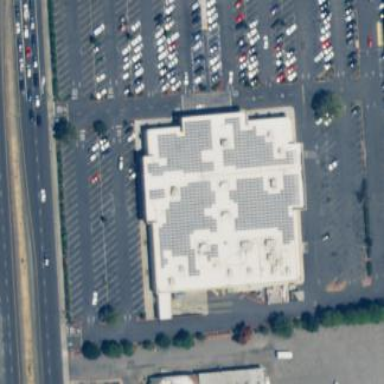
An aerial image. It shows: Retail building housing supermarket.